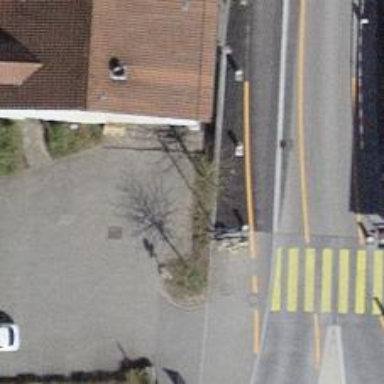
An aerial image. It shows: Asphalt sidewalk along the footway.